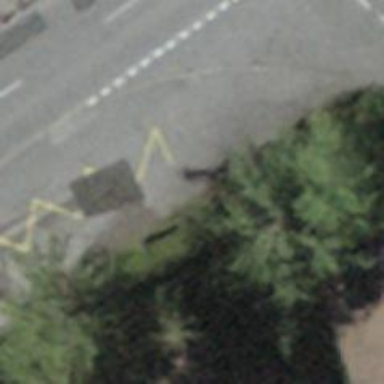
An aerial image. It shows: Bus stop with platform for public transport.